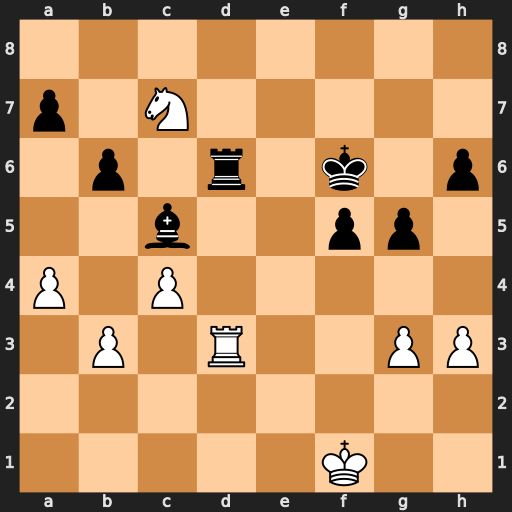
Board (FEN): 8/p1N5/1p1r1k1p/2b2pp1/P1P5/1P1R2PP/8/5K2
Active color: w
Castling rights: -
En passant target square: -
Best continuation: Ne8+ Ke6 Nxd6